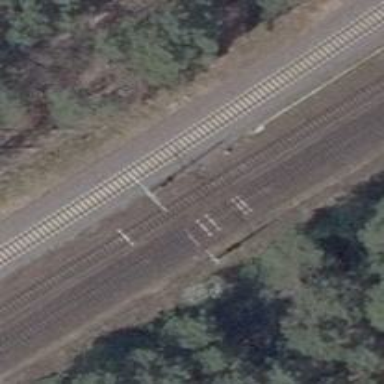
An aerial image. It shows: Railway signal.